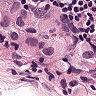
Metastatic tissue present: yes